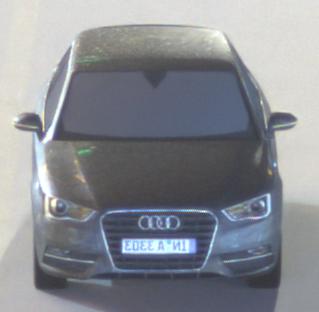
Make: Audi
Model: A3 1.2 TFSI
Detailed model: A3 (8V)
Model produced from: 2013/02
Model produced until: 2014/05
Doors: 3
Color: gray
Road condition: dry road
Daytime: night
Contrast: high contrast